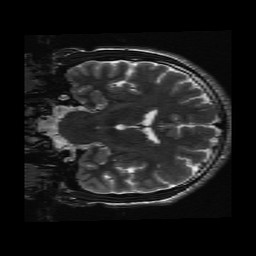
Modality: T2w
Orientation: coronal
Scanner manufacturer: ge
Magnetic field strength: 3 T
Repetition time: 5 s
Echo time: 0.1017 s